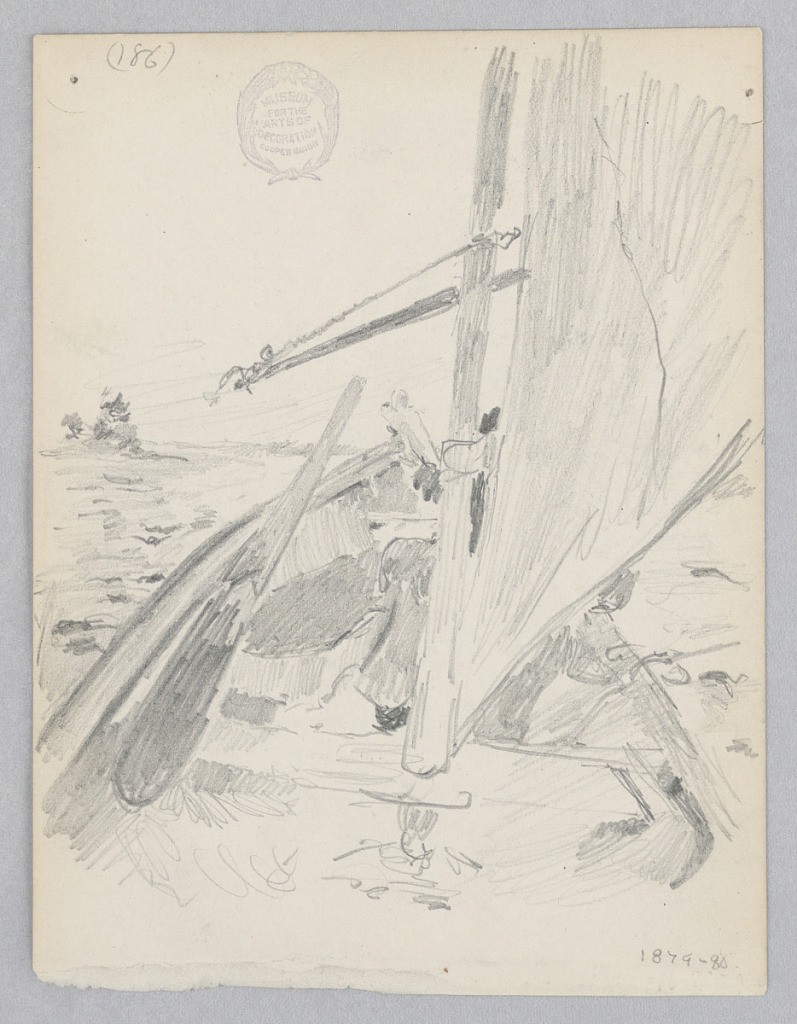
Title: Sailboat
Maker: Robert Frederick Blum, American, 1857–1903
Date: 1879–1880
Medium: Graphite on wove paper
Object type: Drawing
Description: Sketch from the cockpit of a sailboat with sail raised.